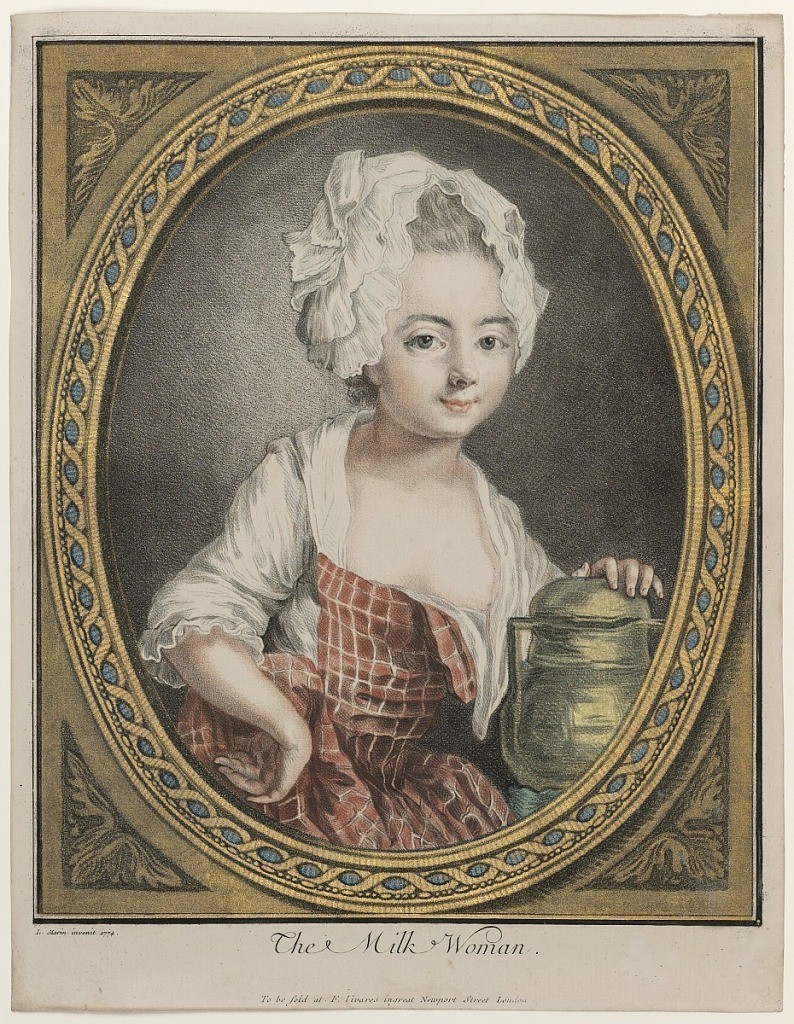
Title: The Milk Woman
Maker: Louis-Marin Bonnet, French, 1736 - 1793
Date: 1774
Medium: Engraving and etching in the crayon-manner in blue, black and red ink over gold leaf, on off-white laid paper.
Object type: Print
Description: Portrait of a young woman, facing front, presenting a gilded milk can. She wears a frilled bonnet and a plaid dress with a low neckline.